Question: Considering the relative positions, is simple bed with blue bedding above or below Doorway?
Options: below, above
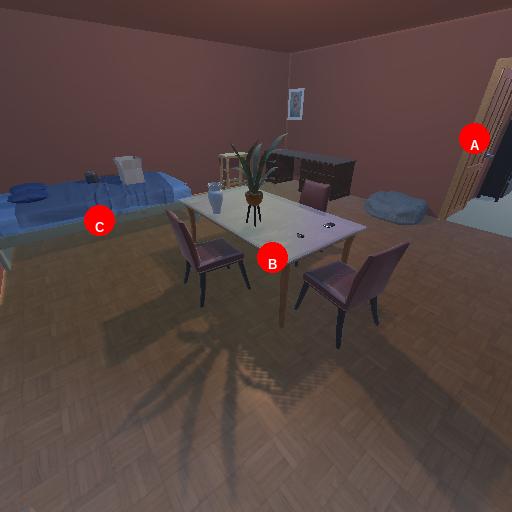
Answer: below